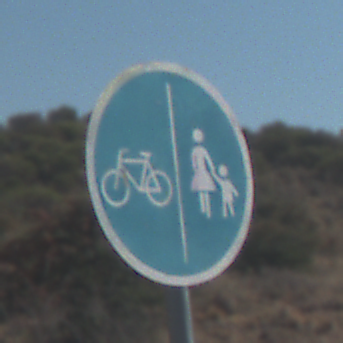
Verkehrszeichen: GetrennterRadUndGehwegRadwegLinks
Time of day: Midday
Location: Outdoor (Nature)
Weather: Clear
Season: NotSpecified
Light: Natural